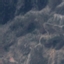
Land use / land cover class: HerbaceousVegetation